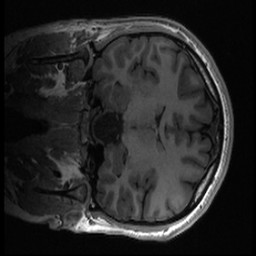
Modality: T1w
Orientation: coronal
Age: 22
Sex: female